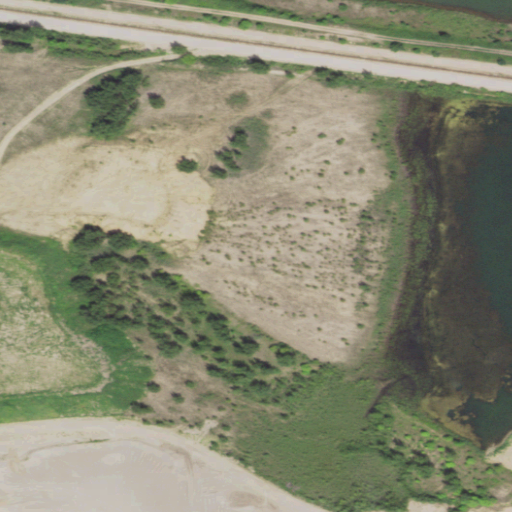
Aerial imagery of island in Minnesota named Lower Grey Cloud Island containing barren land, grassland, and open water